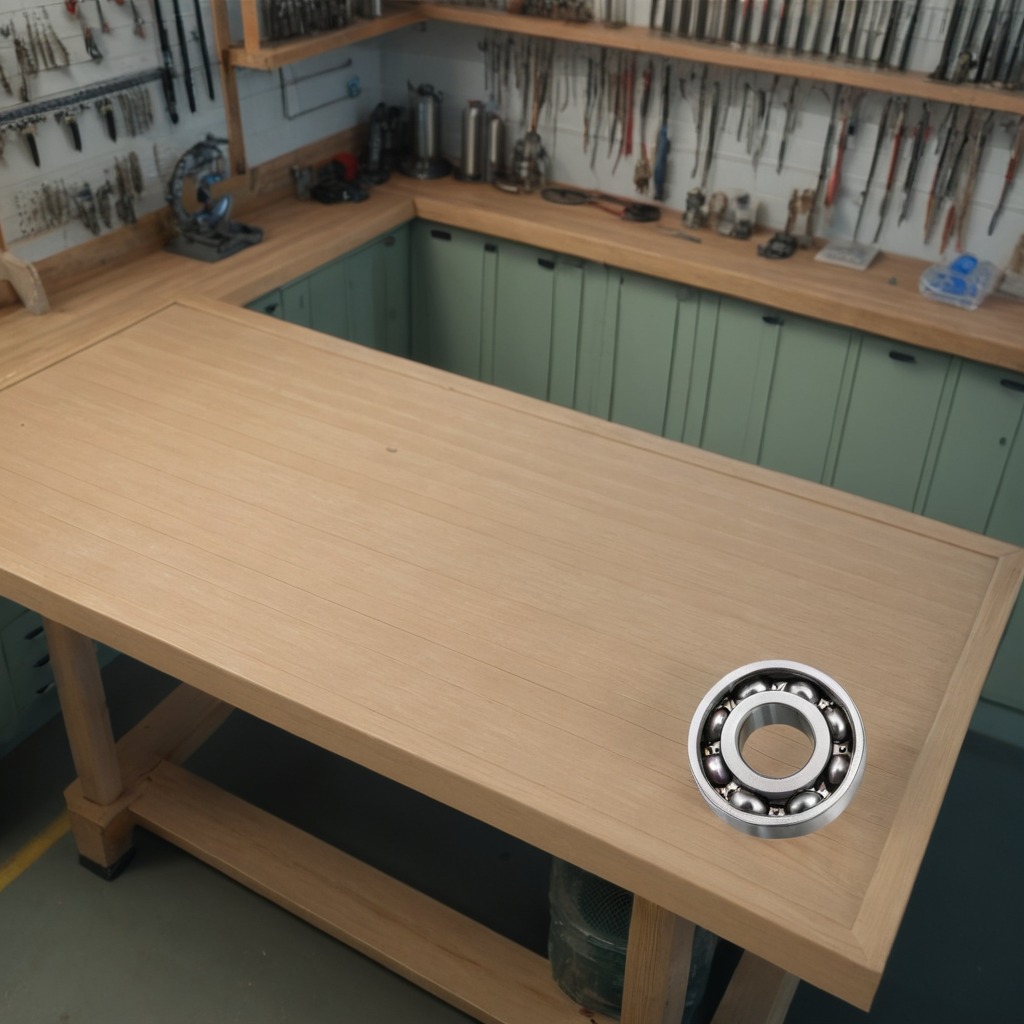
A metal ball bearing is lying on a workbench inside a coastal fishing gear workshop.